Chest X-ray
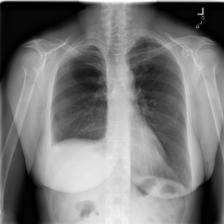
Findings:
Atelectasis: positive
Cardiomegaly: negative
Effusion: negative
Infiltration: negative
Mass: negative
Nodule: negative
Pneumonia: negative
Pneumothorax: negative
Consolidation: negative
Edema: negative
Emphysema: negative
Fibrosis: negative
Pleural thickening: negative
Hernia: negative